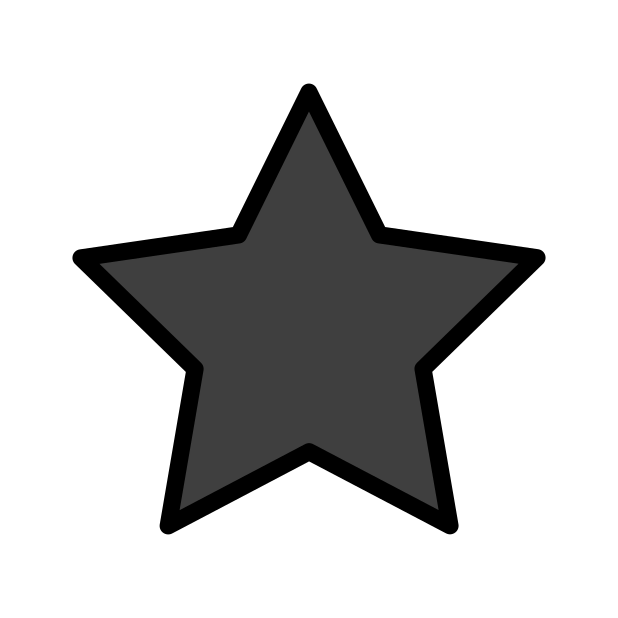
Emoji: ★
Name: black star
Unicode: 0x2605